Question: I used Jquery to create a dropdown list, and some reason I can see the other form elements over the list. It's almost as if it is between the background, and the text/form elements. Here's a photo for reference:

I've tried changing the z-index, but nothing happened. If i make it position:absolute or fixed, it will solve the transparency problem, however if the window size changes, then the position of the dropdown list also changes...
Here's the html code:
'''
<form action="<?php echo htmlentities($_SERVER['PHP_SELF']); ?>" method="post">
<label class="introl" for="location">Location </label><input id="locality" class="intro" type="text" name="location" size="40" value="Country, City" /> <br /> <br />
<label class="introl" for="gender">Gender</label><div class="gender"><span class="male"><input type="radio" name="gender" value="M" />male</span><input type="radio" name="gender" value="F" /> female</div> <br />
<label class="birthday" for="birthday">Date of Birth</label>
<? echo dateOfBirth("","","");?><br />
<input class="submit_intro" type="submit" name="submit_intro" value="Submit" />
</form>
<table>
<tr>
<td>
<div class="dropdown1"></div>
</td>
</tr>
</table>
'''
(The list appears in the div#dropdown1)
And here's the css for the dropdown1
'''
.dropdown1{
margin-top: -253px;
margin-left:183px;
font-family: "Arial Narrow", Arial, Gadget, sans-serif;
width: 372px;
background:#FFF;}
'''
I need the list's background to cover the other form elements (radio buttons, lists, etc.) as well as preventing it's position to change if the size of the window changes. Thanks!
EDIT: Here's the css for the others:
'''
label.introl
{
width: 6em;
float: left;
text-align: right;
display: block;
font-family: "Arial Narrow", Arial, Gadget, sans-serif;
font-stretch: condensed;
font-size: 24px;
color: #8a8a8a;
margin-left: 25px;
}
.birthday
{
width: 6em;
float: left;
text-align: right;
display: block;
font-family: "Arial Narrow", Arial, Gadget, sans-serif;
font-stretch: condensed;
font-size: 24px;
color: #8a8a8a;
margin-left: 25px;
margin-top: 3px;
}
.list1{
margin:0px;
padding:0px;
width : 373px;
list-style-type: none;
border: 1px solid #e2e3ea;
border-top: 0px;
margin: 0;
margin-top: -11px;
}
.list1 li{
list-style : none;
width : 373px;
border-right: 1px solid #e2e3ea;
text-align:left;
font-size:24px;
}
.list1 a{
display : block;
color:black;
text-decoration : none;
padding : 5px;
padding-left: 1px;
cursor : pointer;
}
.selected1{
background: #F6F6F6;
border : none;
color: white;
}
.selected1 a{
color : black;
}
#loading1{
visibility:hidden;
padding-left:5px;
}
.ajax_response1{
position:absolute;
top:auto;
}
.matched1{
font-weight:bold;
color: #000000;
background : #D8D8D8;
}
.ajax_response1{
border-color : #CCCCCC;
border-style:solid;
border-width : 0px 1px 0px 1px;
background : #E0E0E0;
display:none;
/*padding:2px 2px;*/
position : absolute;
overflow: hidden;
z-index:9999;
}
.highlighted1{
font-weight : bold;
}
'''
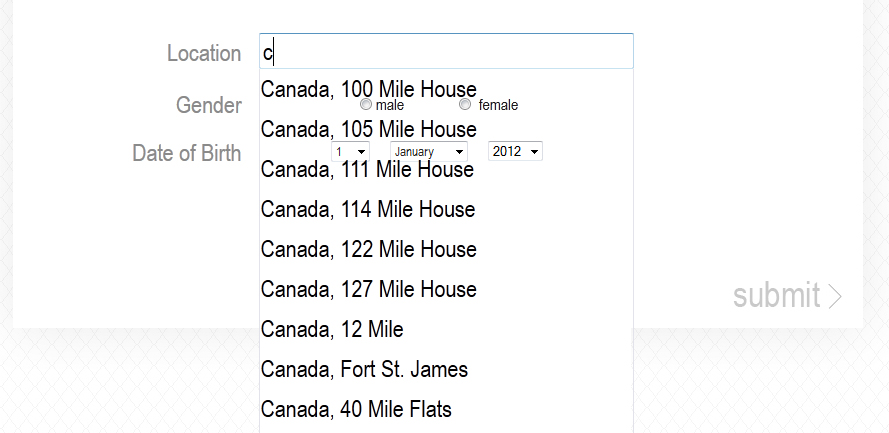
Answer: Ok it was becuse of the margins you were using change your css to:
'''
.dropdown1 {
background: none repeat scroll 0 0 #FFFFFF;
font-family: "Arial Narrow",Arial,Gadget,sans-serif;
left: 183px;
position: relative;
top: -245px;
width: 372px;
z-index: 99999;
}
'''
I.e. use relative positioning instead of margins and it'll work, does on firefox anyhow...